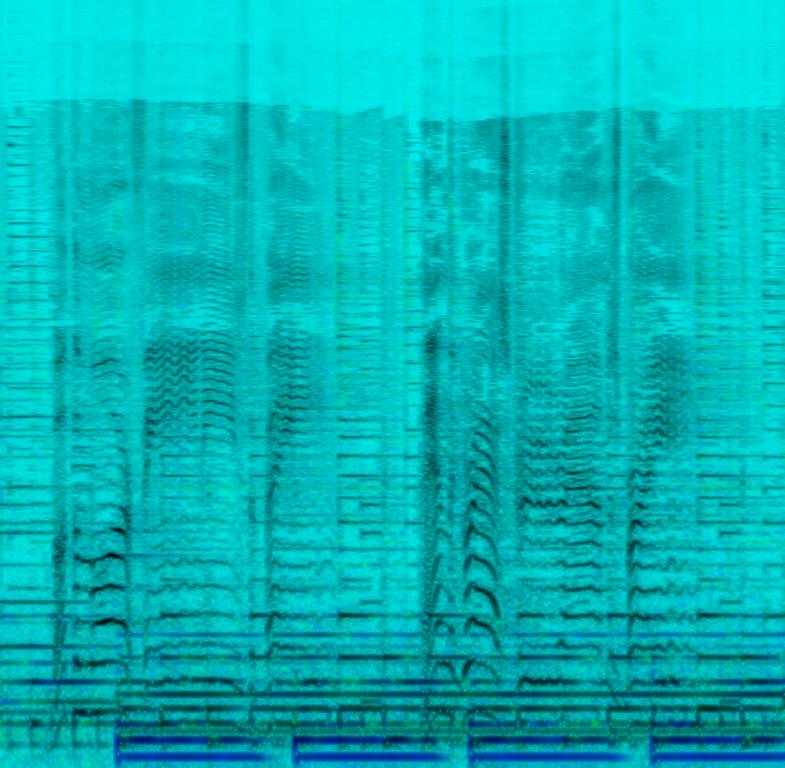
A male vocalist sings this melancholic country song. The tempo is slow with acoustic guitar lead and harmony with another string instrument accompanying. The song is soft, mellow, sad, pensive, melancholic and poignant with a sweet , pleasant melody. This song is a Classic Country song.